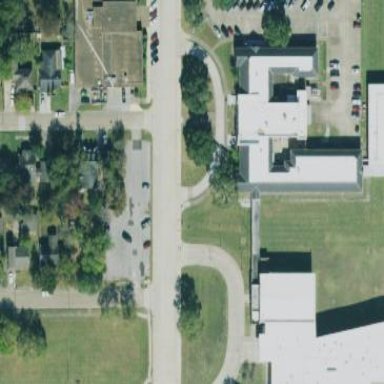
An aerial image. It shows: School building.